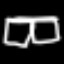
Label: pants